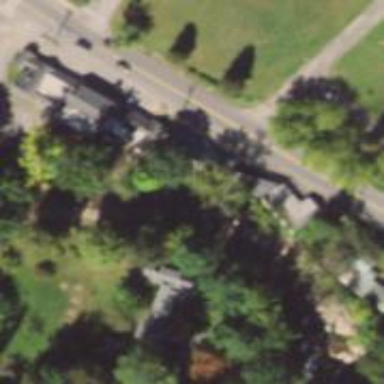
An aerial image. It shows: Primary road with sidewalk on the left.